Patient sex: M
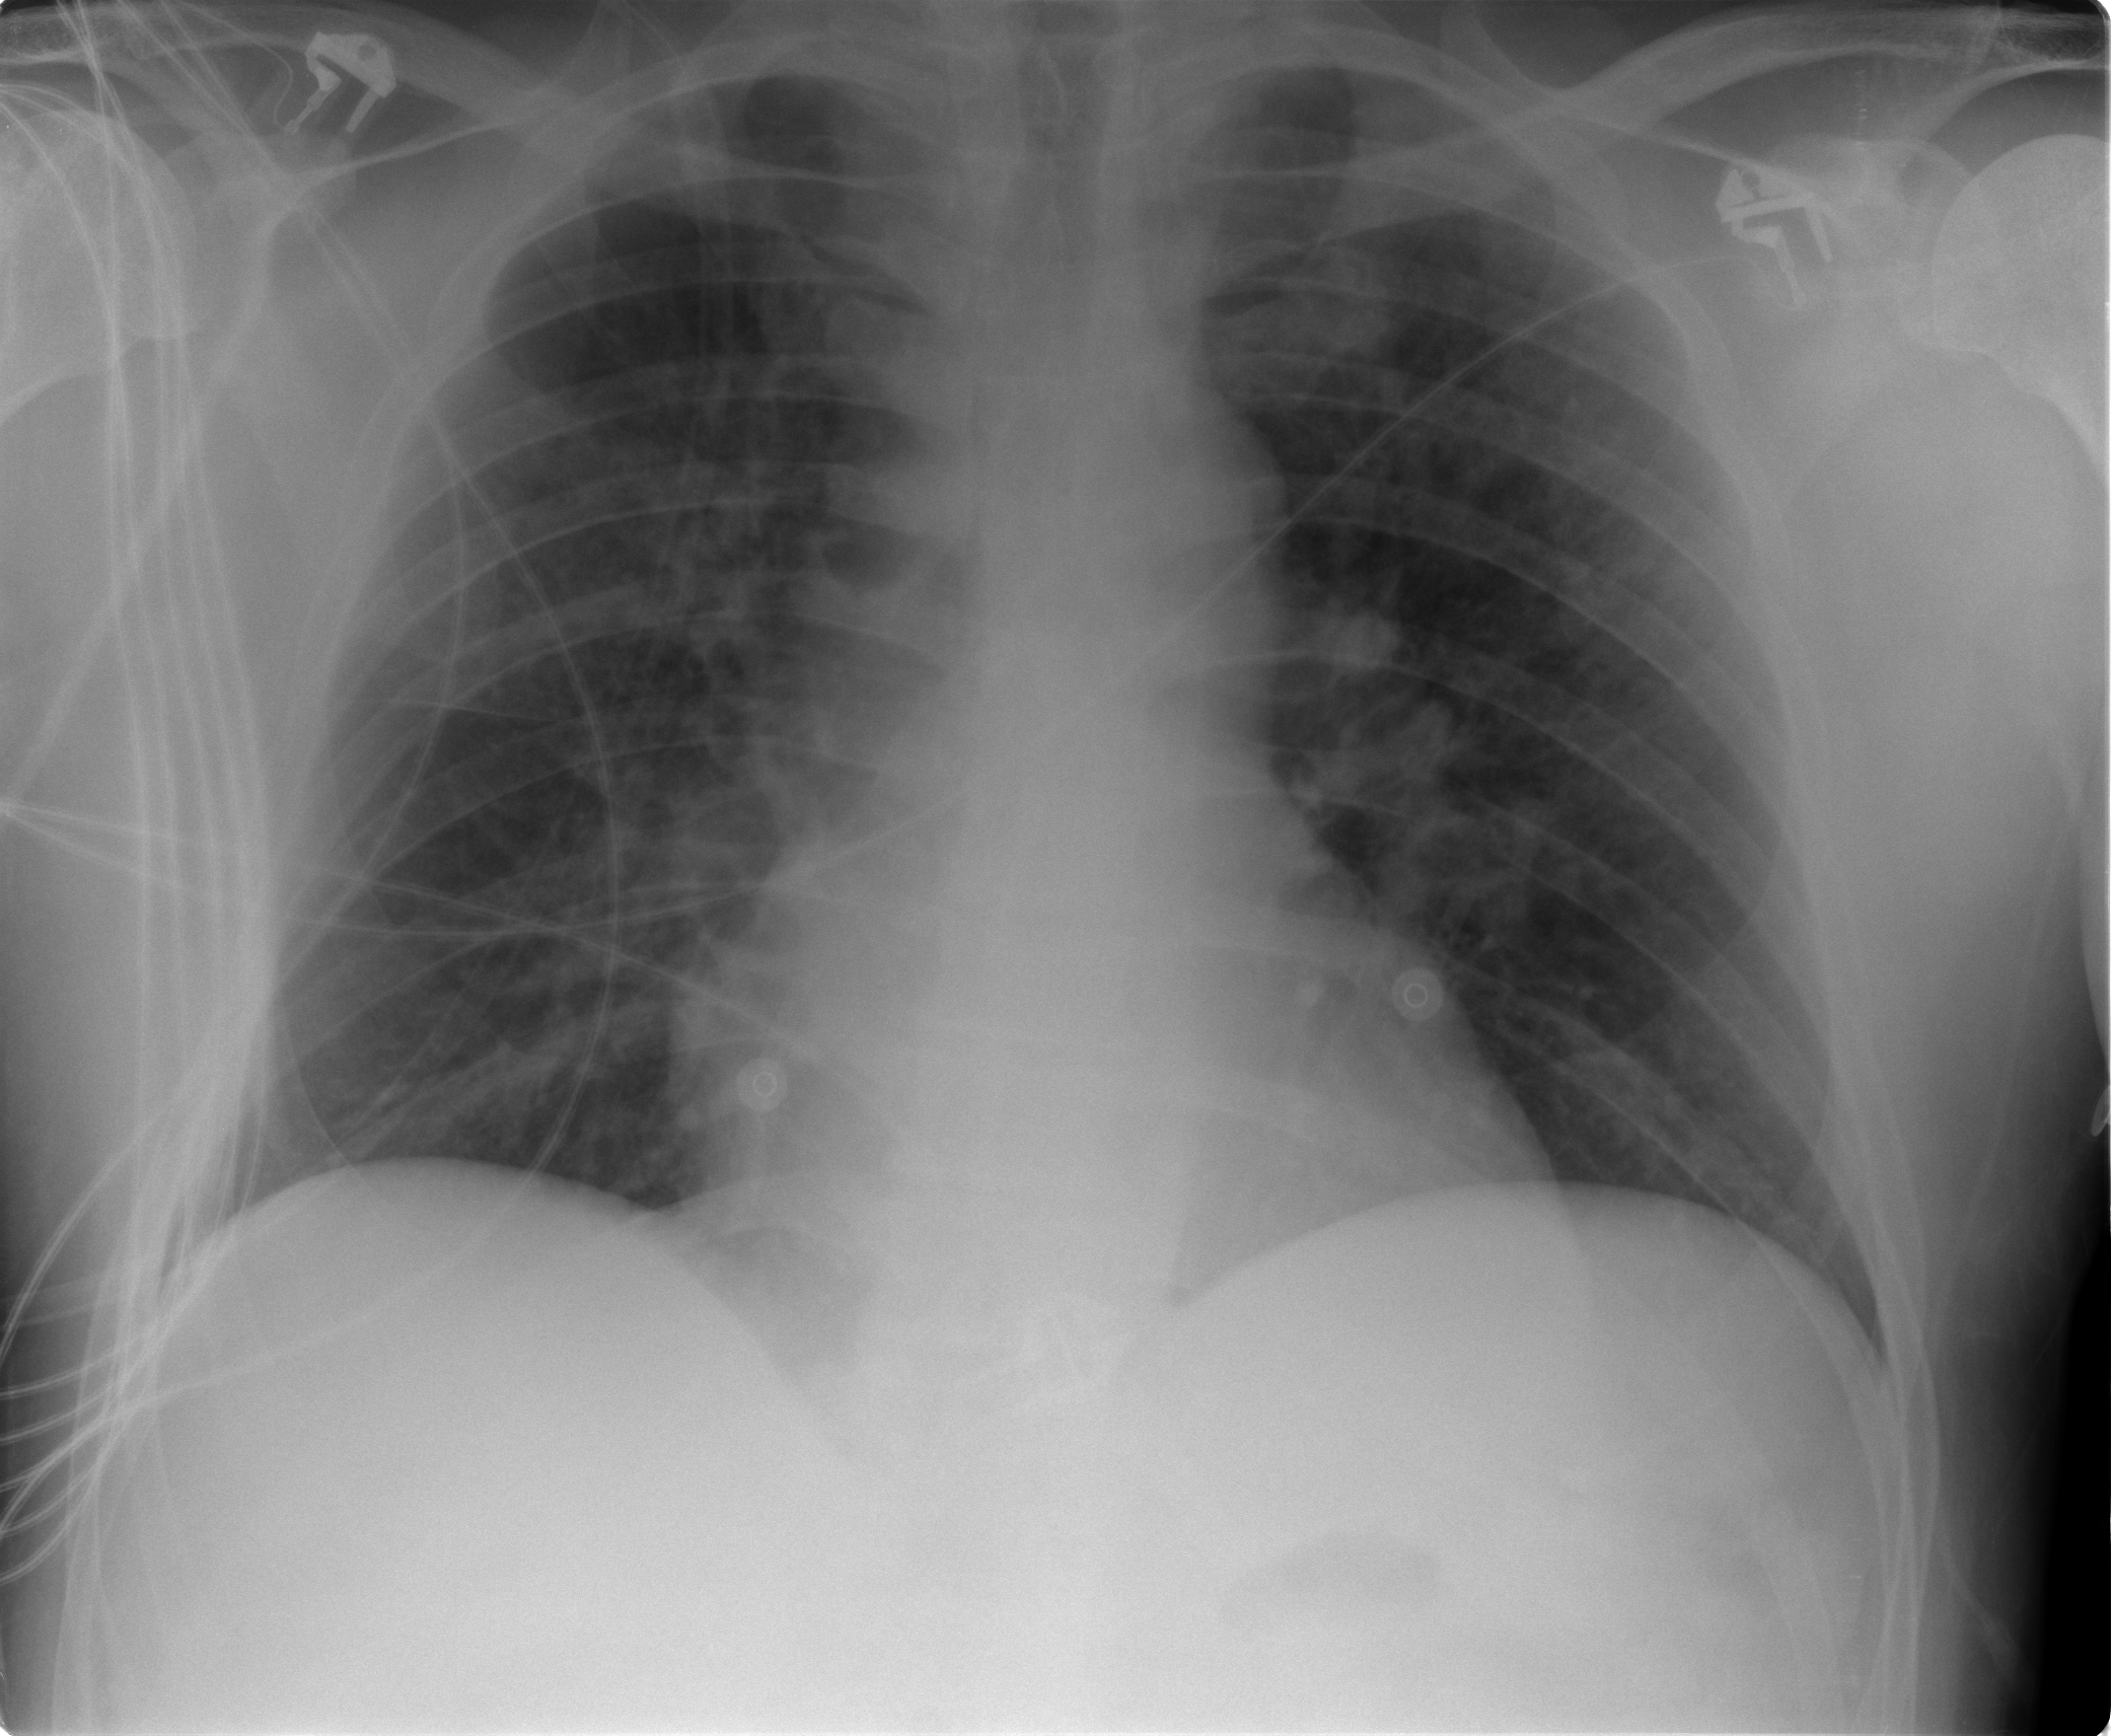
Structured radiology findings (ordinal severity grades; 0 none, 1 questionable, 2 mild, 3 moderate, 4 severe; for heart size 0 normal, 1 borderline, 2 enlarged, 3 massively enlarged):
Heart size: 2
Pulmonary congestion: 2
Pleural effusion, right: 0
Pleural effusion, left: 0
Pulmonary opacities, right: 2
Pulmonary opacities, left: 2
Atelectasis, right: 1
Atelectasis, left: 0